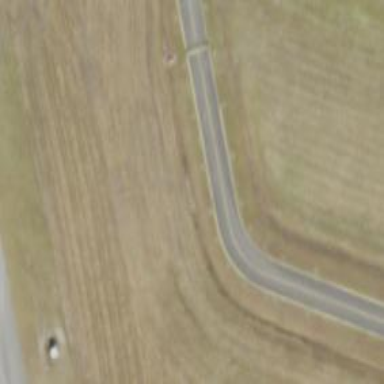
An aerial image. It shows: Image of taxiway at airport.